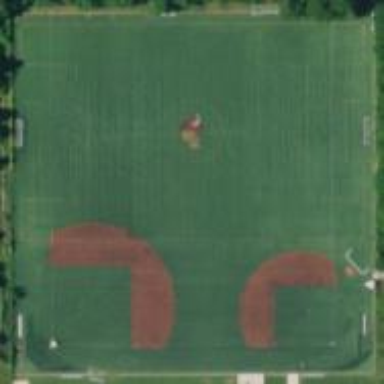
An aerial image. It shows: Grass pitch used for baseball and soccer.